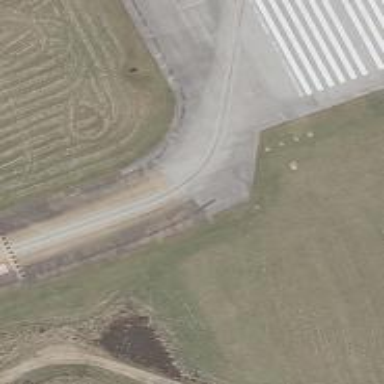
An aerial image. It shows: Image of taxiway at airport.